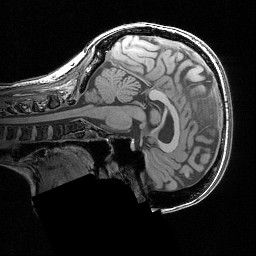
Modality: T1w
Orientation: sagittal
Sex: female
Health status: ill
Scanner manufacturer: siemens
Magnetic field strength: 3 T
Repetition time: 1.57 s
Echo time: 0.00342 s